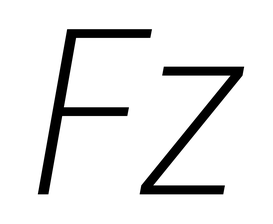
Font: Poppins-ExtraLightItalic